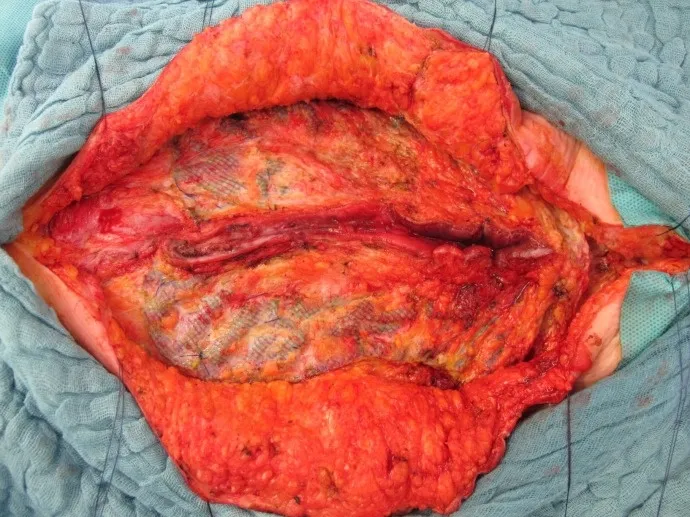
Implanted mesh with central enterocutanous fistula.
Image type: medical_photograph (other_medical_photograph)